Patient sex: F
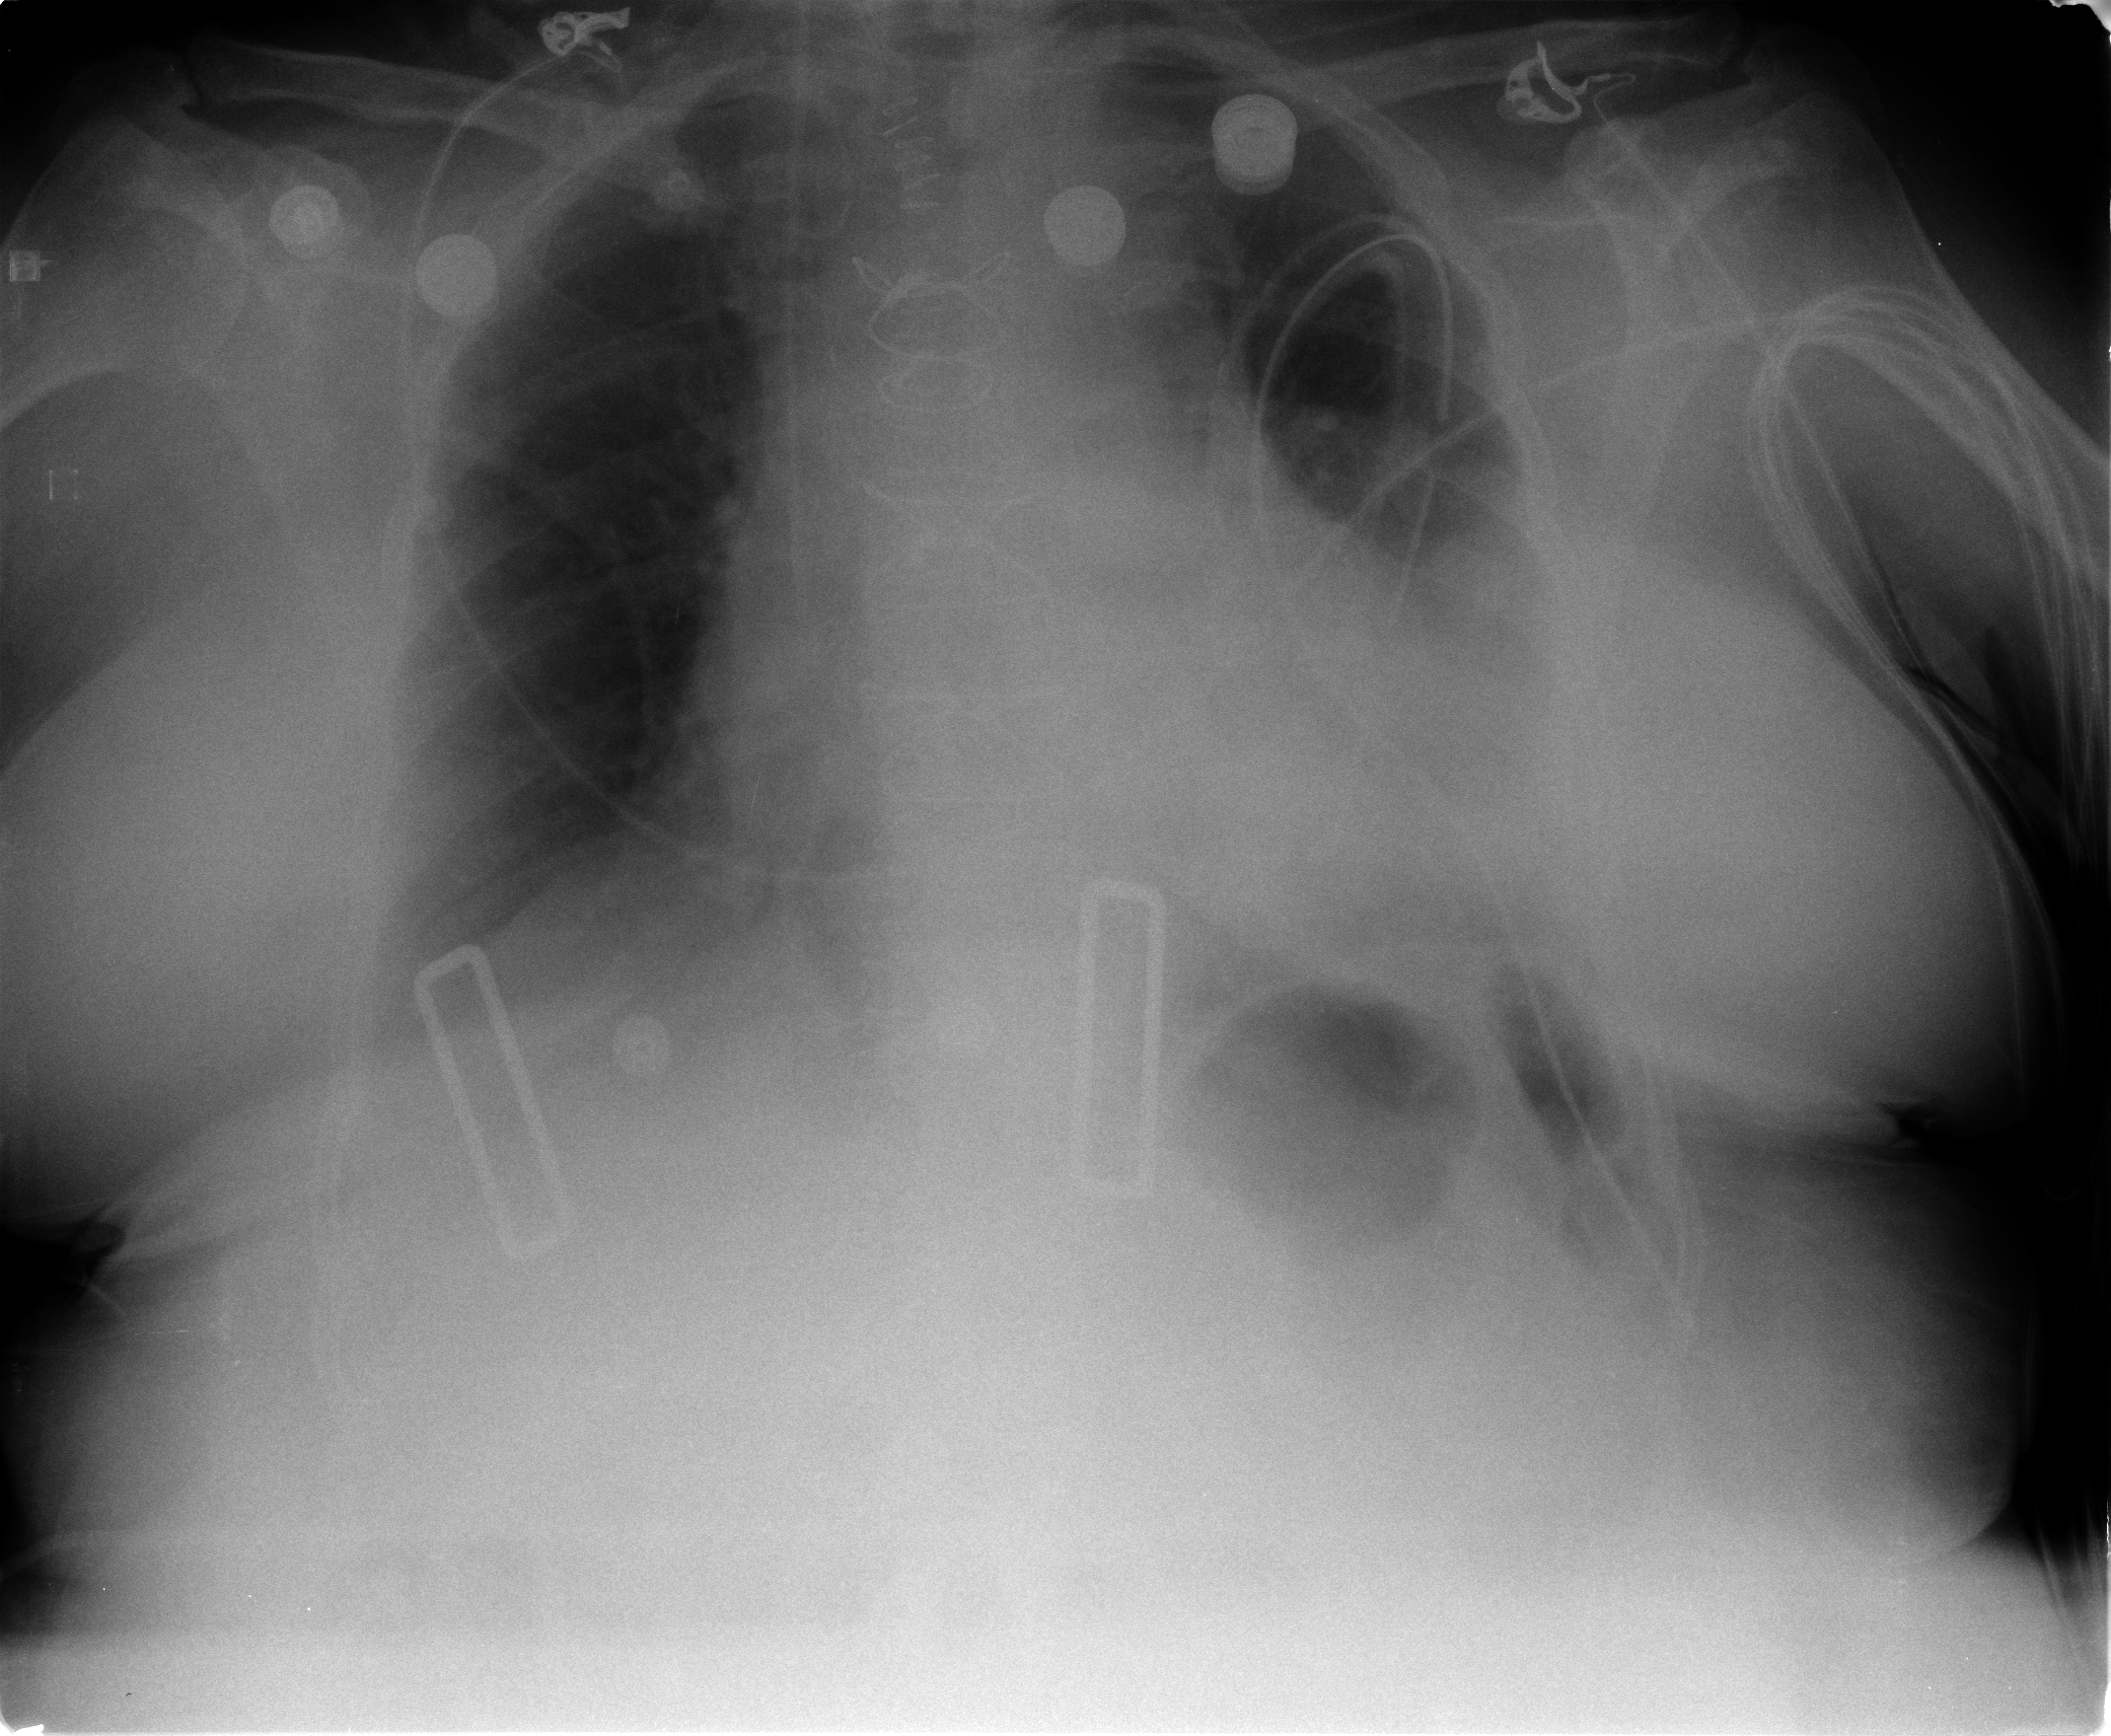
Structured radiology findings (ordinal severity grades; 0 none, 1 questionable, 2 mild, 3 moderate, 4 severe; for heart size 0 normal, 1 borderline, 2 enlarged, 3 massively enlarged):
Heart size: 1
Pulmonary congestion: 0
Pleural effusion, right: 0
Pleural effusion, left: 2
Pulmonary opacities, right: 0
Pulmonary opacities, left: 1
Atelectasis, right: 2
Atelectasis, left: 2